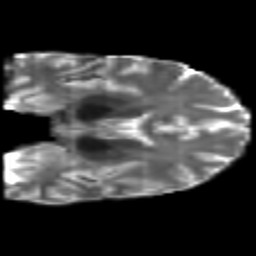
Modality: T2w
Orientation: coronal
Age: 48
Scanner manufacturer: philips
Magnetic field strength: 3 T
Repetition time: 8.6 s
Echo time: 0.127 s